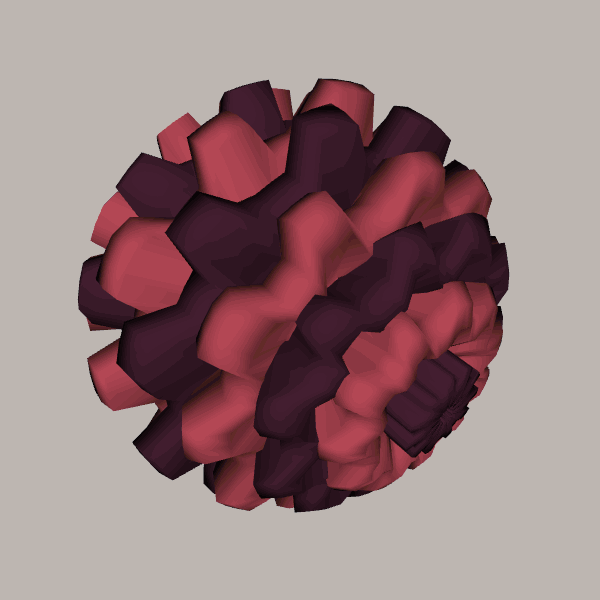
Background: light